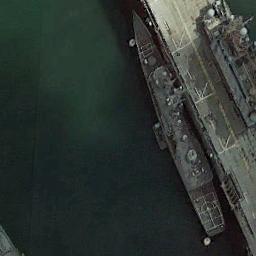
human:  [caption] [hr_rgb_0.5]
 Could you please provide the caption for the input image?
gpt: An iron cyan ship docked next to an aircraft carrier .

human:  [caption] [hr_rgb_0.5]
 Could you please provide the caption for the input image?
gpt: There is a ship in the green water on the shore .

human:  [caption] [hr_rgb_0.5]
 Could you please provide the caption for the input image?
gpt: A ship is beside the dock .

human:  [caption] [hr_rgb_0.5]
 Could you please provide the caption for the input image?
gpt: The ship is docked at the dock and the water is dark green .

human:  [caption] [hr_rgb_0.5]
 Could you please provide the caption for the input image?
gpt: The black ship is at the harbor .